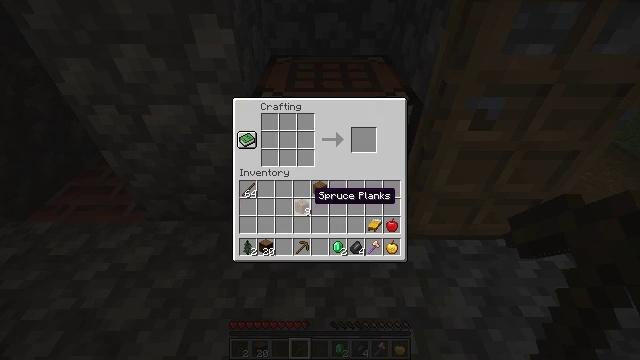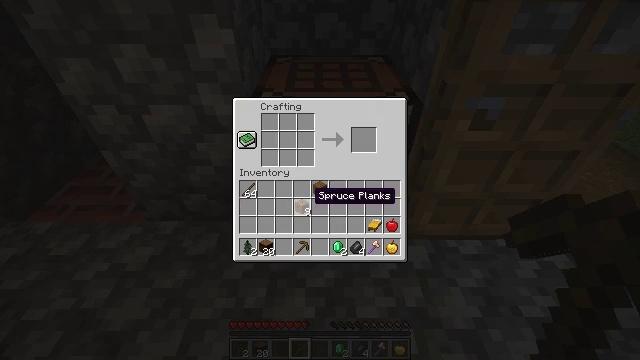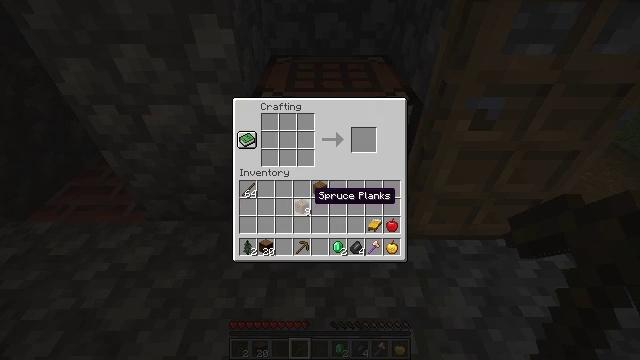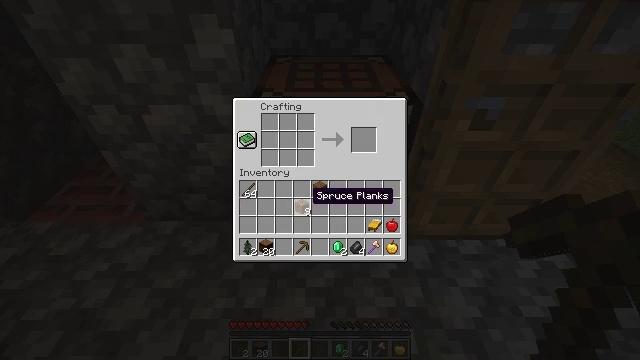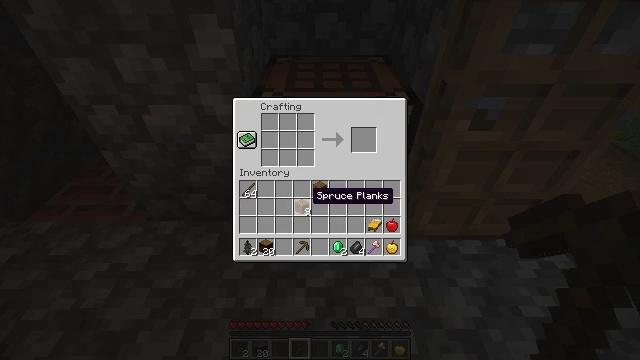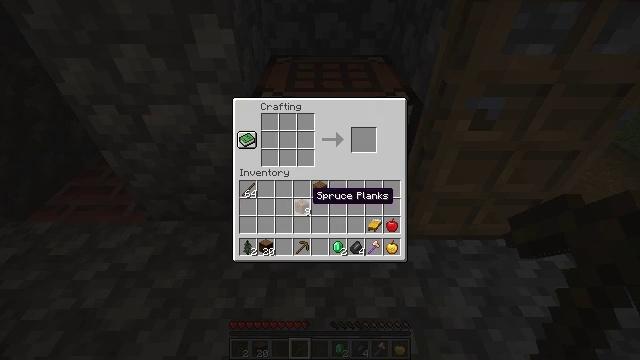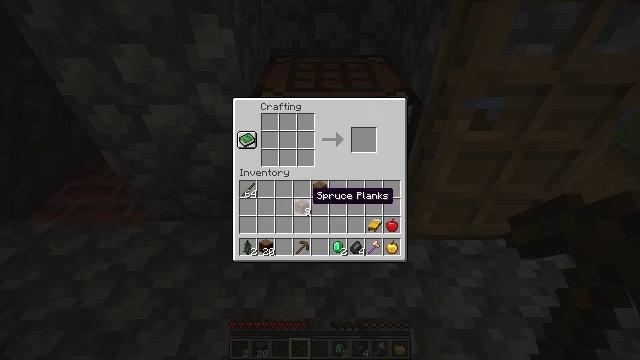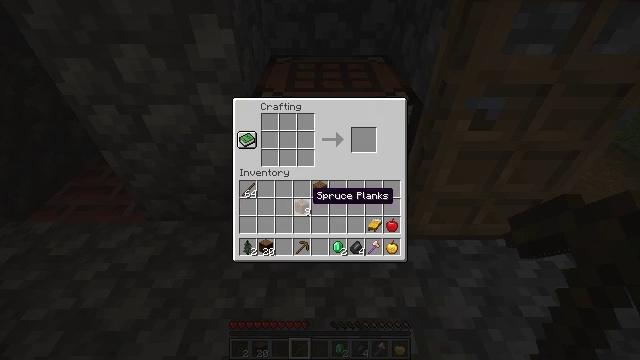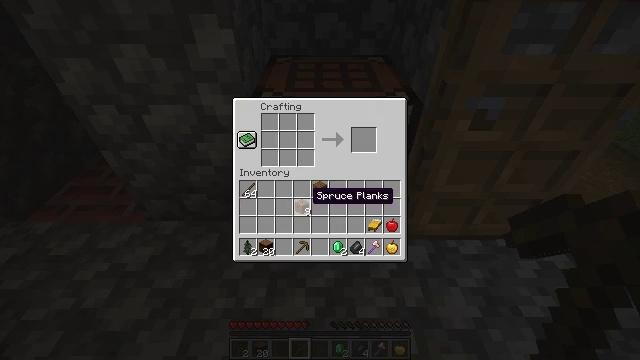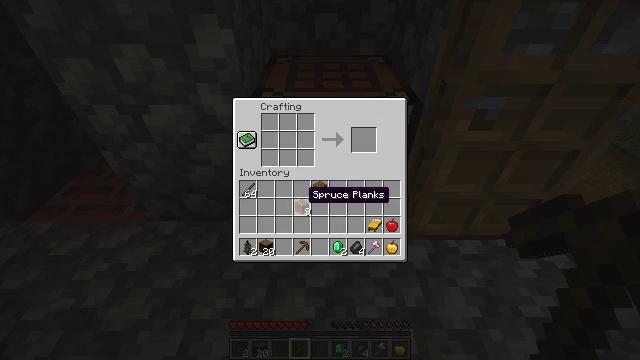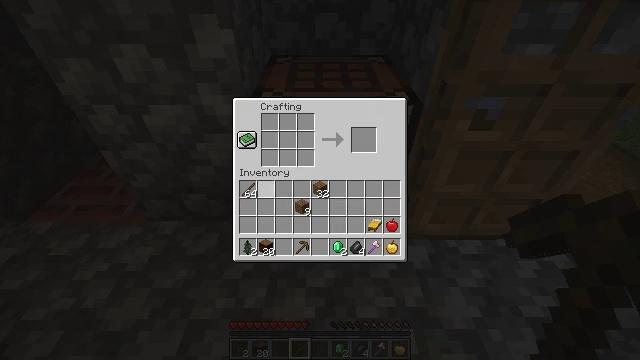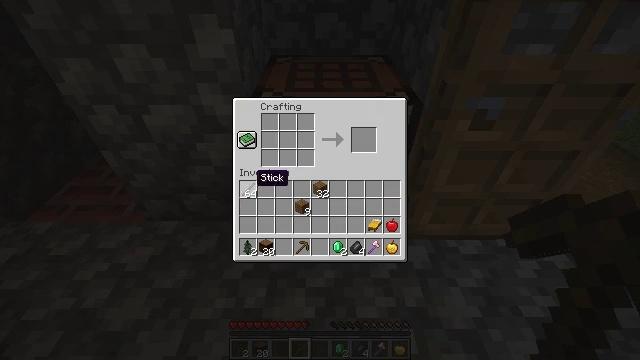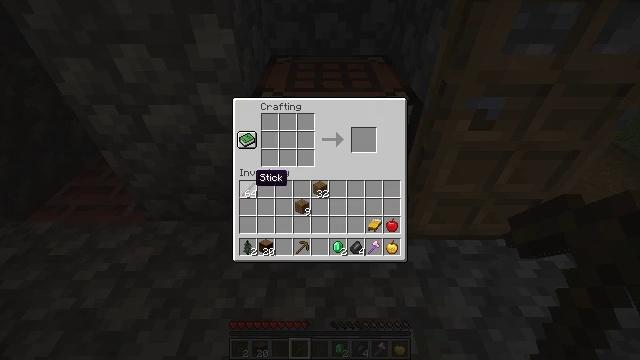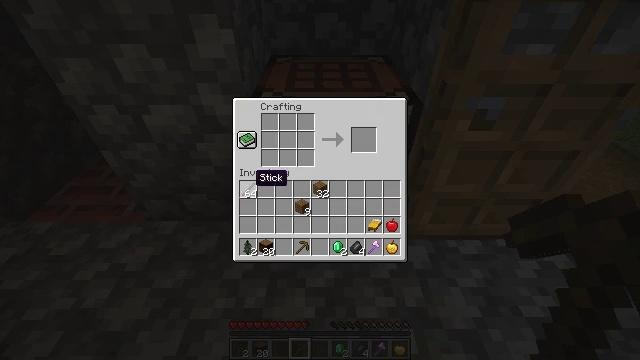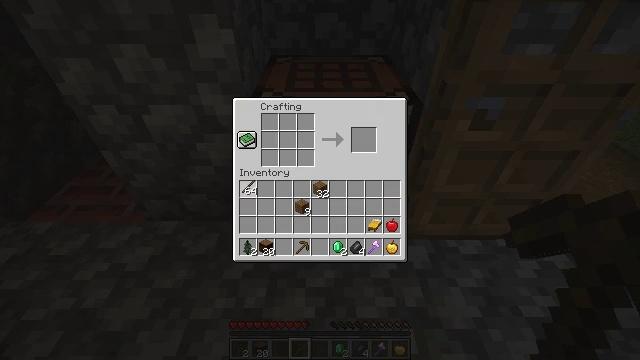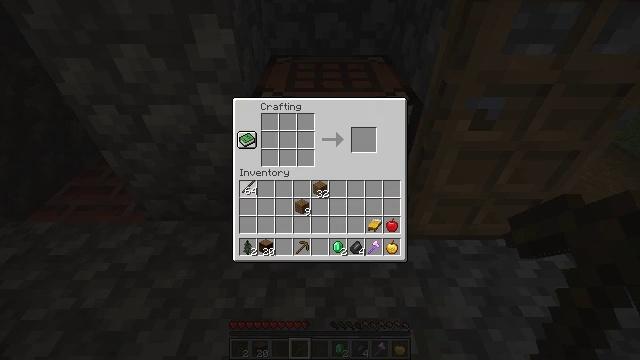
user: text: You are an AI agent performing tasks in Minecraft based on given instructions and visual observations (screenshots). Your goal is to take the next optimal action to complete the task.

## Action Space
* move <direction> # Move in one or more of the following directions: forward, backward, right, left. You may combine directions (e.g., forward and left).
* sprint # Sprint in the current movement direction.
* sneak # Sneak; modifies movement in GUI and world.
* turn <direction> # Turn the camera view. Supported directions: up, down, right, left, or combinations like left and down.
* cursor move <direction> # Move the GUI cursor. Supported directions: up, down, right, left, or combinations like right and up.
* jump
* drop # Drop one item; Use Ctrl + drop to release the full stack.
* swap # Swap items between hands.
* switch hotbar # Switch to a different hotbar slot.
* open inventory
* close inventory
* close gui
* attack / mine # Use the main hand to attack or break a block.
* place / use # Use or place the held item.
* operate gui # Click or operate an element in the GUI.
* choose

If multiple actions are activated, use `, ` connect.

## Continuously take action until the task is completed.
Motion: motion action
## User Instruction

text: Mine the blast furnace.
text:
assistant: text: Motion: no_op
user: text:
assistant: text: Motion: no_op
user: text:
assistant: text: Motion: no_op
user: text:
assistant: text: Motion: no_op
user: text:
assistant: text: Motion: no_op
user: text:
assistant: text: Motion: no_op
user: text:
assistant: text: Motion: no_op
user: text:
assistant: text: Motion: no_op
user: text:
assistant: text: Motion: no_op
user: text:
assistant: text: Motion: cursor move left and up
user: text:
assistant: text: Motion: cursor move left
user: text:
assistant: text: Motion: no_op
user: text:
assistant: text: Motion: no_op
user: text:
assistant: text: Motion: operate gui
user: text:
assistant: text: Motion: operate gui
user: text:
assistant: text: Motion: cursor move right and up
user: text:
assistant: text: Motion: cursor move right and up
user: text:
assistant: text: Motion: no_op
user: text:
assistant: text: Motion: no_op
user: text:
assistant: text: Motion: no_op
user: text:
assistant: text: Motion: choose
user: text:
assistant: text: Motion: choose
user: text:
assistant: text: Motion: no_op
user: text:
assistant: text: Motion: no_op
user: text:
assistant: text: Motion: no_op
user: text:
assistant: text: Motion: no_op
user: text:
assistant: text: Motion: choose
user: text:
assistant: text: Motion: choose
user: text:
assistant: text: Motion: no_op
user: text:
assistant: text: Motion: cursor move down